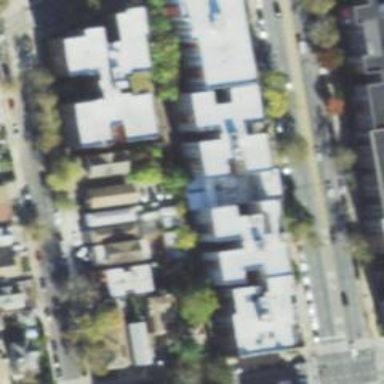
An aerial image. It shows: Healthcare clinic.